Field crop: maize
Growth stage: 2
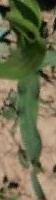
Species: maize